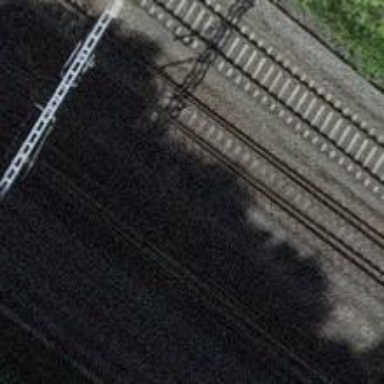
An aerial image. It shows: Railway switch.